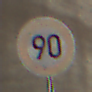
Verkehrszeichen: Geschwindigkeit90
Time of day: Midday
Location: Roofed (Tunnel)
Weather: NotSpecified
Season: NotSpecified
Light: Natural